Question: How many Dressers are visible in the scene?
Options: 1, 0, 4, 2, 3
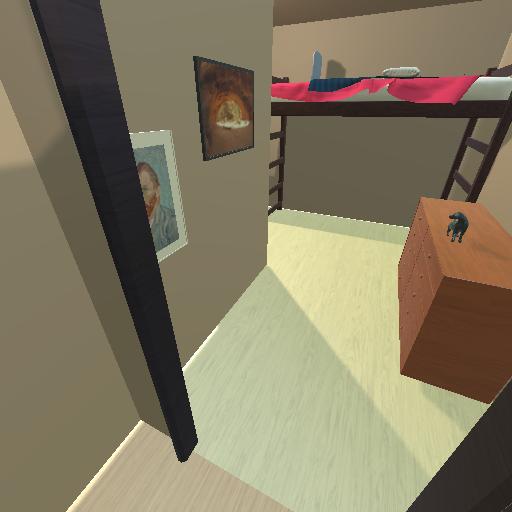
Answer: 1